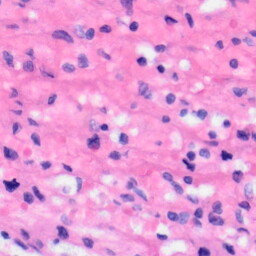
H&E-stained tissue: Liver